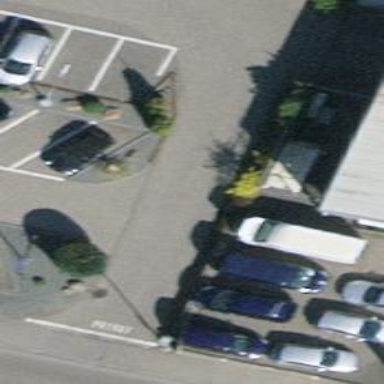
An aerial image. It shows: Parking aisle designated as service road.